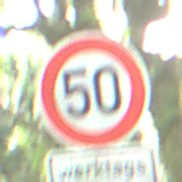
Verkehrszeichen: Geschwindigkeit50
Zusatzzeichen unten: ZeitangabenMitBeschraenkungAufWochentage7
Umgebung: Outdoor, Nature
Tageszeit: Midday
Wetter: Clear
Licht: Natural
Jahreszeit: NotSpecified
Kontrast: LowContrast